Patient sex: M
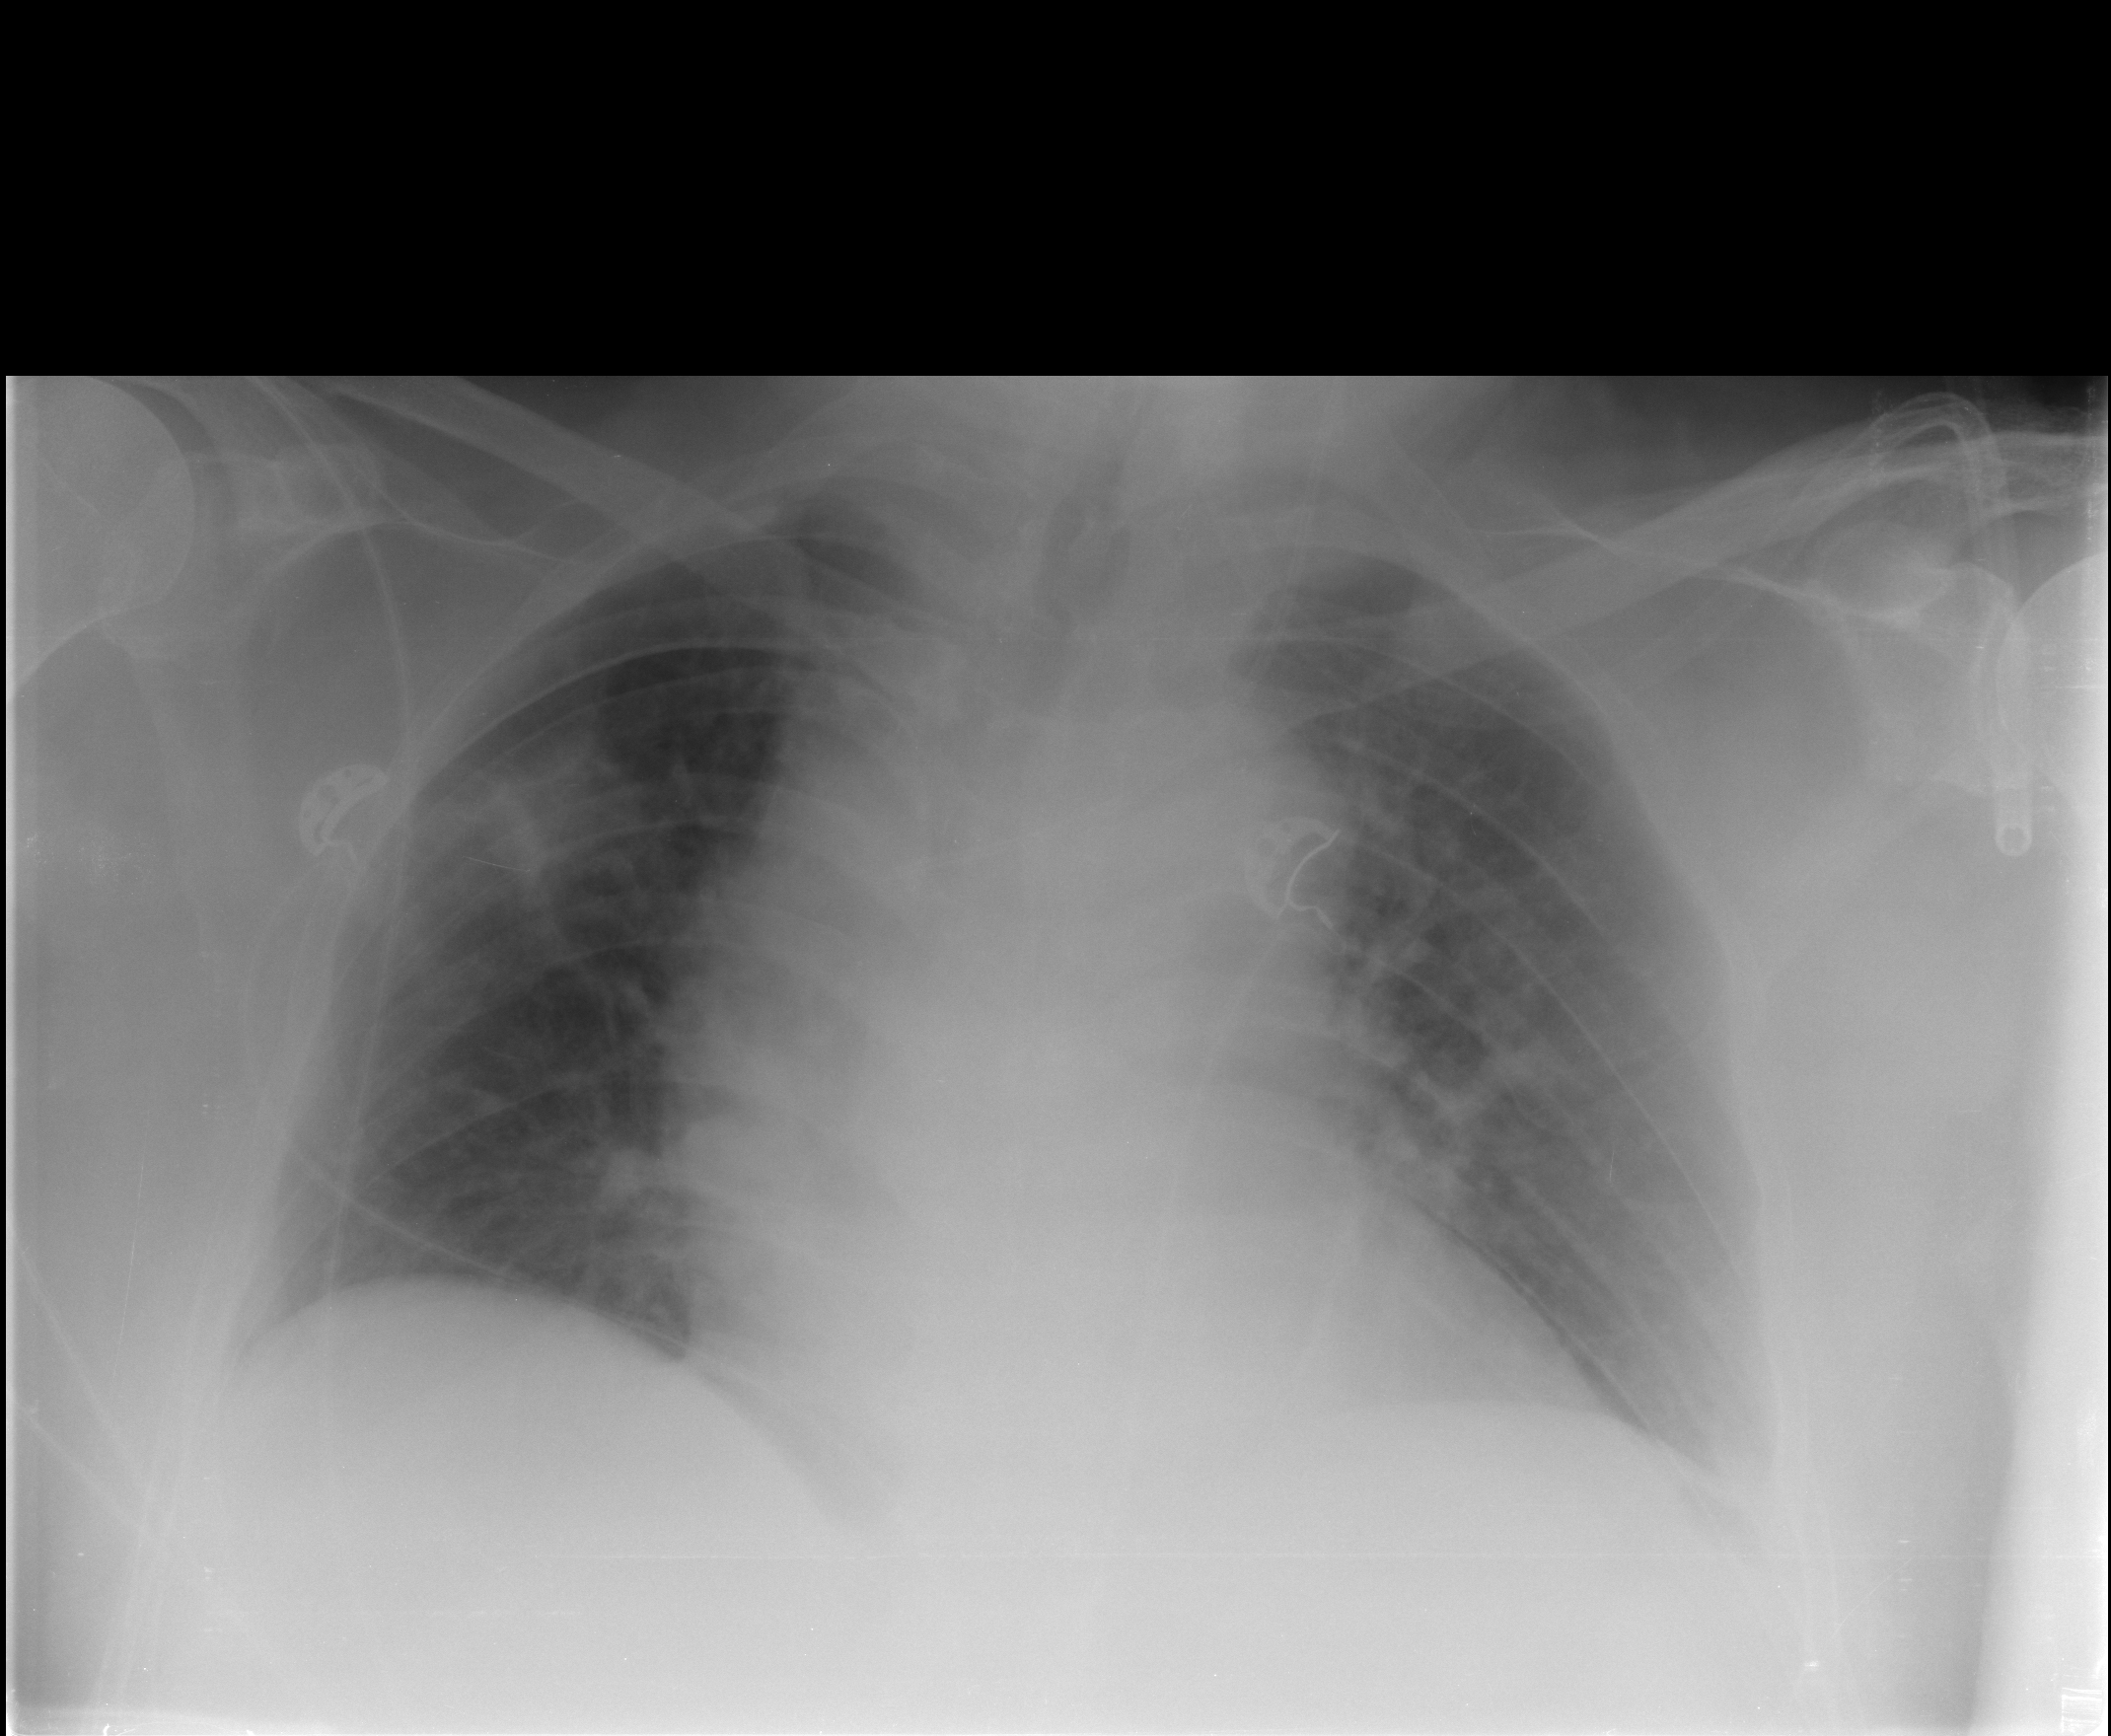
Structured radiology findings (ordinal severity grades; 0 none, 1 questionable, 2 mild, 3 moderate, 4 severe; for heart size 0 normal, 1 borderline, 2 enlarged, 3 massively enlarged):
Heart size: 2
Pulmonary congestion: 2
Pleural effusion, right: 1
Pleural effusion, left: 1
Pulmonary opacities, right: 1
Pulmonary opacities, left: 1
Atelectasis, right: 0
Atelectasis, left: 0